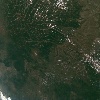
Label: land